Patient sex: F
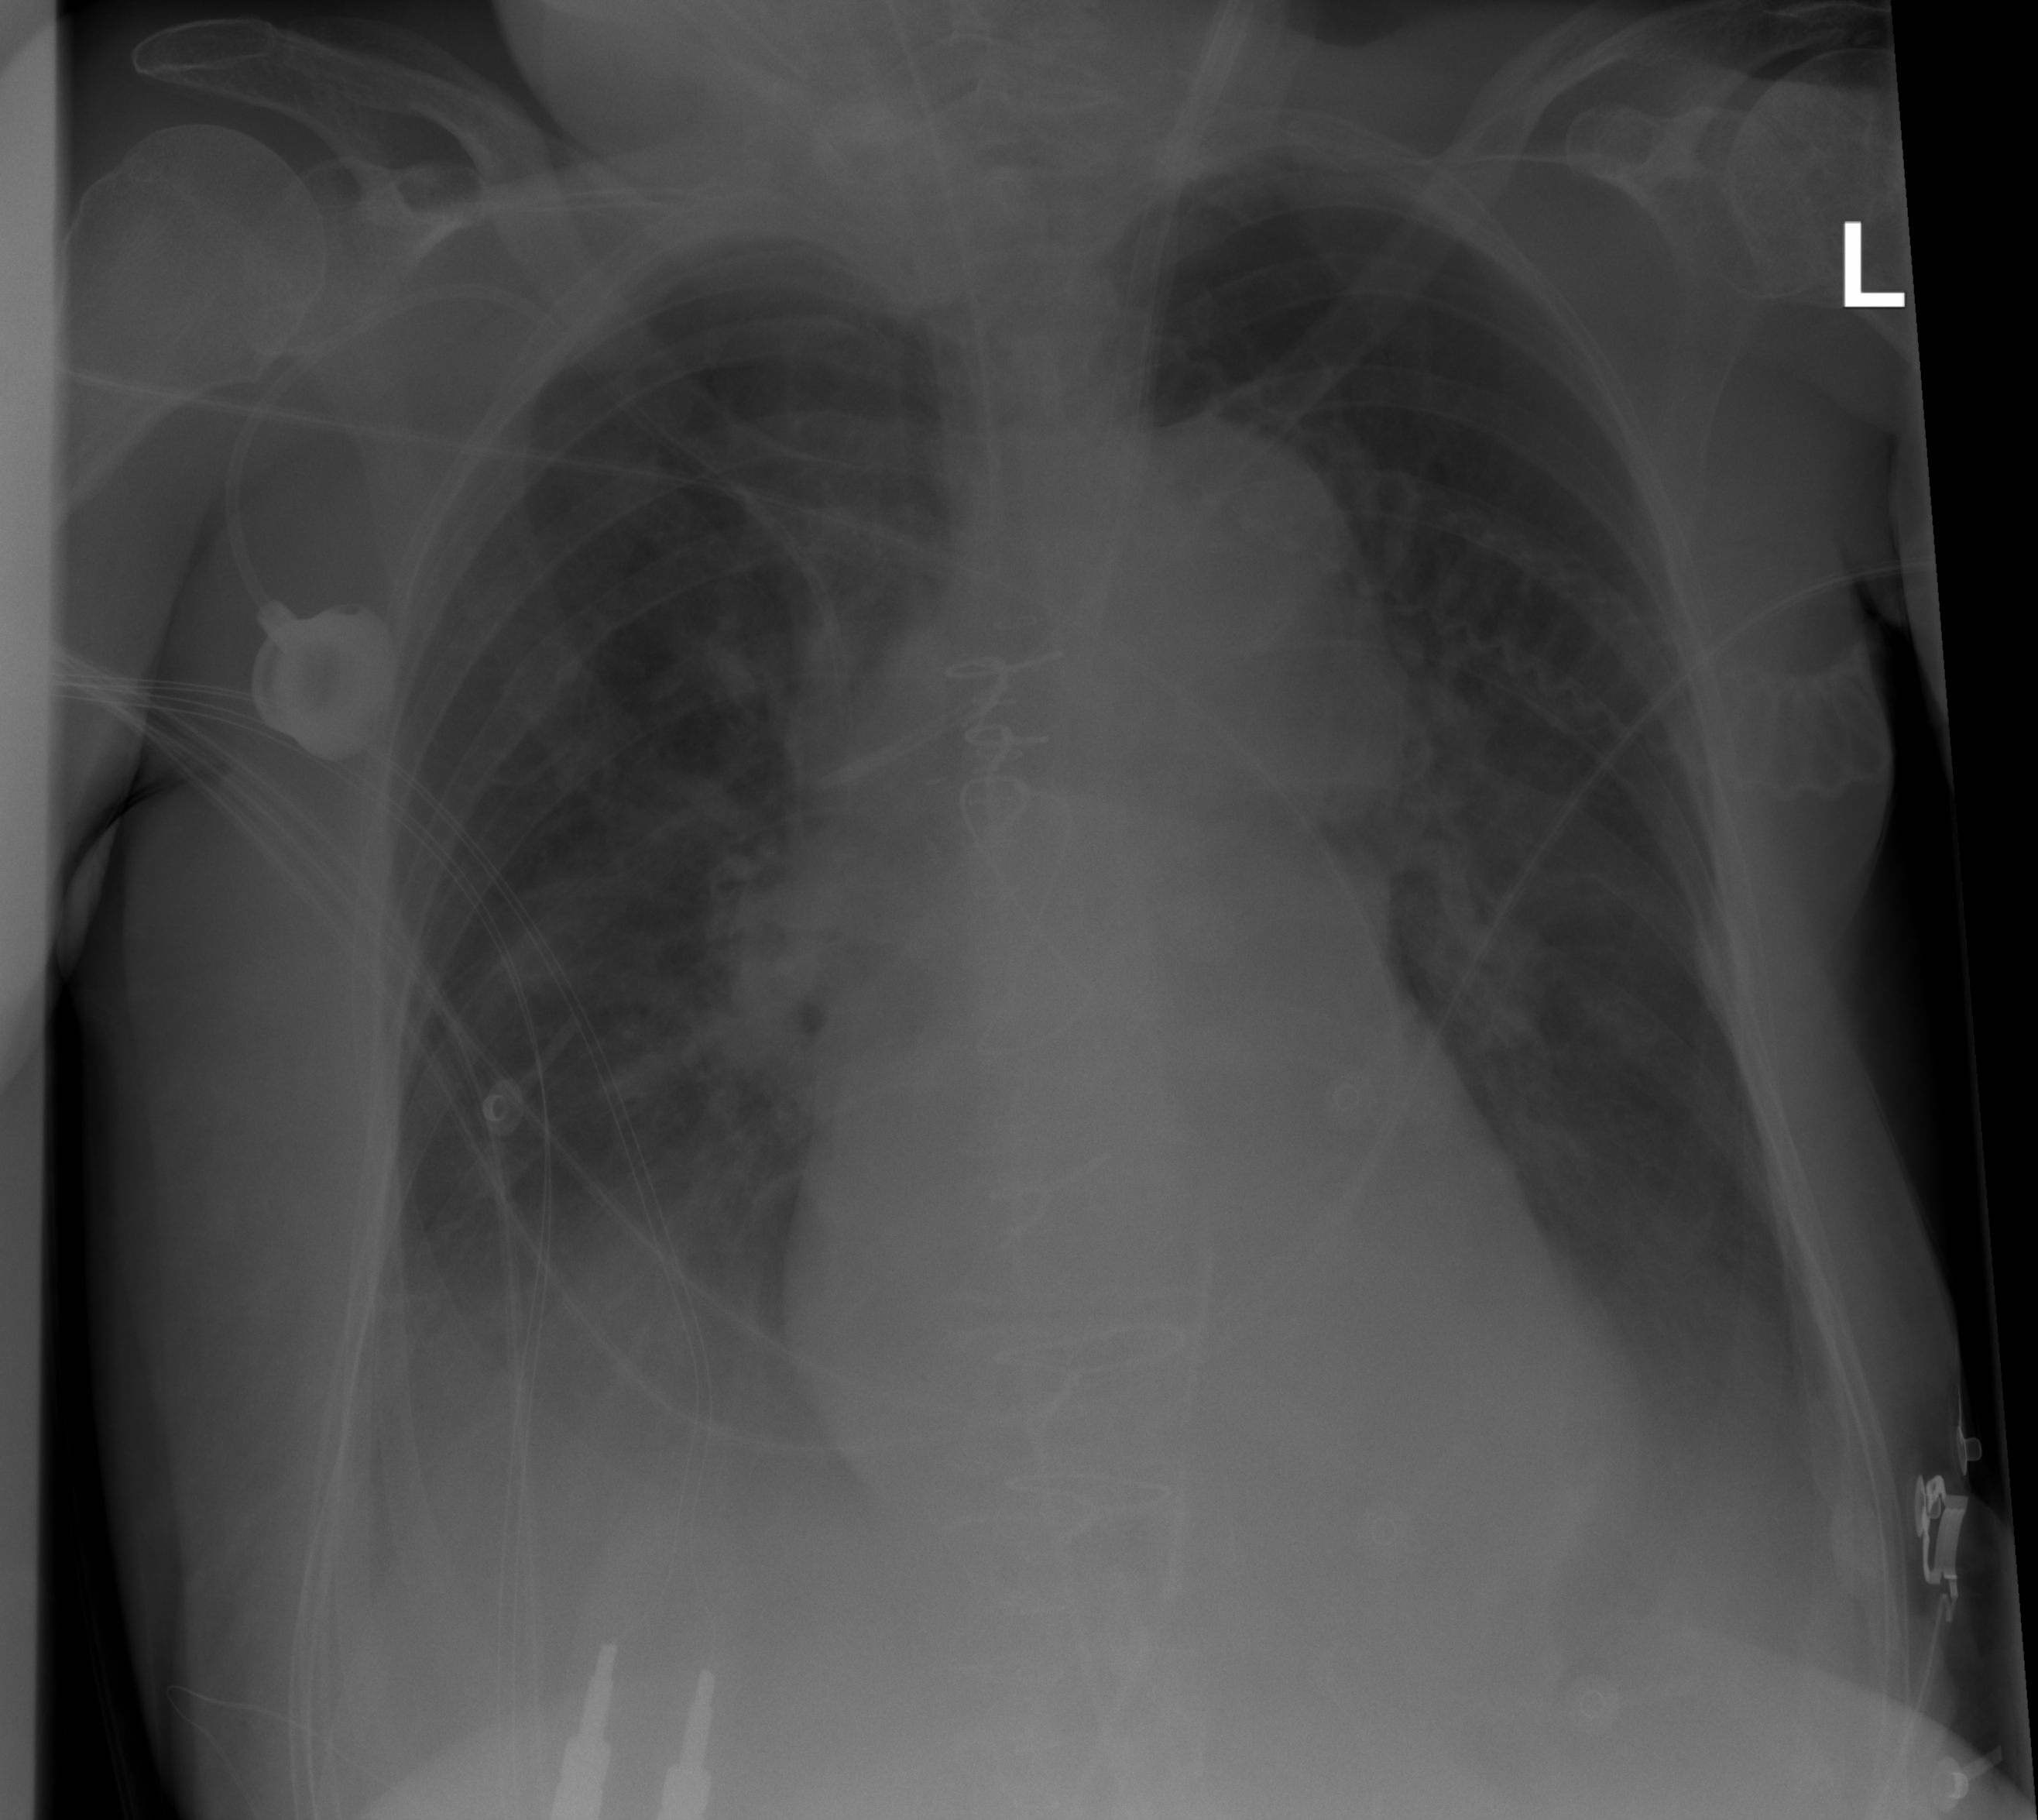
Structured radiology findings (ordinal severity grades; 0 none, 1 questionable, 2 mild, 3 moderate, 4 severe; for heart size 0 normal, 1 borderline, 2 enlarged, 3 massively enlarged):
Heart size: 0
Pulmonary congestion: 2
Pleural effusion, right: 2
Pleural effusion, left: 2
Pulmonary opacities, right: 0
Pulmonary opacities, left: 0
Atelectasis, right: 0
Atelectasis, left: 0